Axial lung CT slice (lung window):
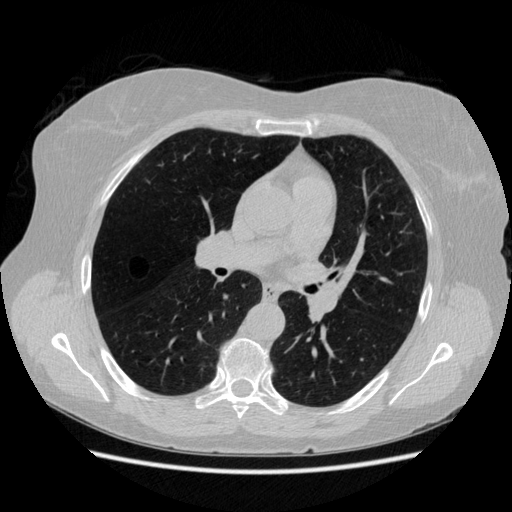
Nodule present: no